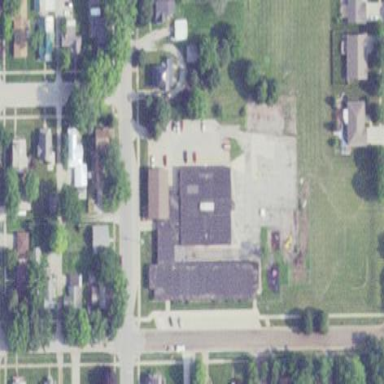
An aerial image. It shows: School building.